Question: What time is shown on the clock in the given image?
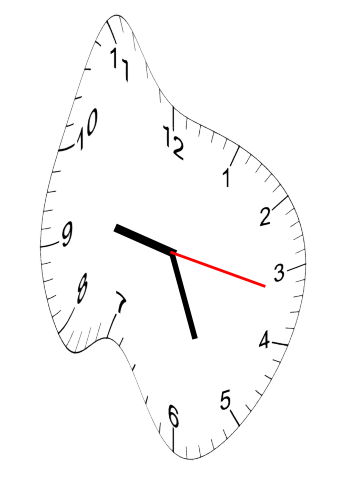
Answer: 09:26:17